Question: I'm working with 'GridBagLayout' and I can't figure why the 'JCheckBox' don't align. I've tried to set alignement as a 'JCheckBox' parameter(i.e 'checkBox.setAlignementX(LEFT_ALIGNEMENT)'). It did'nt worked.
I first tried using 'BorderLayout', but it turned out even worst
What I'm trying to acheive is this
I want the threee main categories(Physique, Psychologique and Social) to be set on the complete left, and i want the sub-categories to be set just a bit offset. That way you'll know it's a sub-categorie(according to the lines i've drawn).
There uis three 'JPanel', one for each category.
This is not the original code but it somewhat reproduce the problem i have.
'''
public class Window extends JFrame {
private JButton button = new JButton("Generer");
private JCheckBox physique = new JCheckBox("Traits Physiques");
private JCheckBox psychologic = new JCheckBox("Traits Psychologiques");
private JCheckBox mass = new JCheckBox("Masse");
private JCheckBox quality = new JCheckBox("Qualite");
private JTextArea text = new JTextArea("");
private JScrollPane scroller = new JScrollPane(text);
private JPanel panel = new JPanel();
public Window() {
setLayout(new BorderLayout());
setTitle("Personnage");
setSize(500, 350);
setResizable(false);
setDefaultCloseOperation(JFrame.DISPOSE_ON_CLOSE);
setLocationRelativeTo(null);
text.setEditable(false);
arrange();
getContentPane().add(panel, BorderLayout.WEST);
getContentPane().add(scroller, BorderLayout.CENTER);
getContentPane().add(button, BorderLayout.SOUTH);
setVisible(true);
}
/**
* Arrange all the layout
*/
private void arrange() {
JPanel phPanel = new JPanel();
JPanel psPanel = new JPanel();
GridBagConstraints gbcPanel, gbcPh, gbcPs;
gbcPanel = gbcPh = gbcPs = new GridBagConstraints();
panel.setLayout(new GridBagLayout());
gbcPanel.gridx = 0;
gbcPanel.gridy = 0;
gbcPanel.gridheight = 1;
gbcPanel.gridwidth = 1;
panel.add(phPanel, gbcPanel);
gbcPanel.gridy = 1;
panel.add(psPanel, gbcPanel);
//---------------------------
gbcPh.gridx = 0;
gbcPh.gridy = 0;
gbcPh.gridheight = 1;
gbcPh.gridwidth = 2;
phPanel.add(physique, gbcPh);
gbcPh.gridx = 1;
gbcPh.gridy = 1;
gbcPh.gridwidth = 1;
phPanel.add(mass, gbcPh);
//--------------------------
gbcPs.gridx = 0;
gbcPs.gridy = 0;
gbcPs.gridheight = 1;
gbcPs.gridwidth = 2;
psPanel.add(psychologic, gbcPs);
gbcPs.gridx = 1;
gbcPs.gridy = 1;
gbcPs.gridwidth = 1;
psPanel.add(quality, gbcPs);
//------------------------
}
'''
}
I want the main category(i.e physique and psychologic) to be align totally left and the sub category(i.e mass and quality) to be a bit offset. I can't do that, i don't know how, i've read multiple tutorial etc...
<URL>
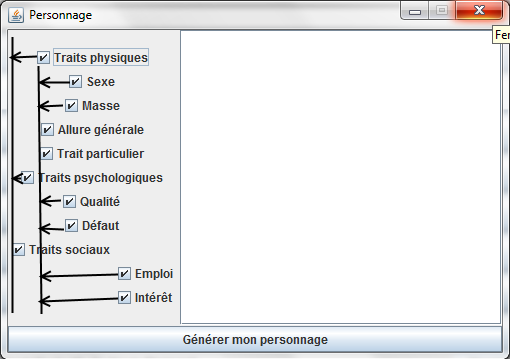
Answer: Honestly, 'setAlignmentX' probably isn't going to do much for your, 'setHorizontalAlignment' would be a better choice, but having said that, there are other things you can do with the 'GridBagConstraints'
To start with, you could use the 'anchor' and 'weightx' properties...
'''
phyConstraint.anchor = GridBagConstraints.WEST;
phyConstraint.weightx = 1;
'''
The anchor will determine the position within the given cell the component will want to align to, this defaults to 'CENTER'. The 'weightx' property describes the amount of space that will given to, based on the remaining space left over after the layout has been calculated, in this case, we're asking for all the remaining space.
Next, you can use the 'insets' properties to determine the amount of internal spacing or margin a cell will have, this will affect the position the component when it's laid out...
'''
phyConstraint.insets = new Insets(0, 20, 0, 0);
'''
Finally, for the 'optionConstraint', we can also use the 'fill' property, which will determine how a component will size depending on the amount of available space within there cell, in this case, you'll want the component to expand to fill all the available space, for example...
'''
optionConstraint.weightx = 1;
optionConstraint.fill = GridBagConstraints.HORIZONTAL;
'''

Have a look at <URL> for more details.
I'd also consider having a look at <URL>, which might save you some trouble...